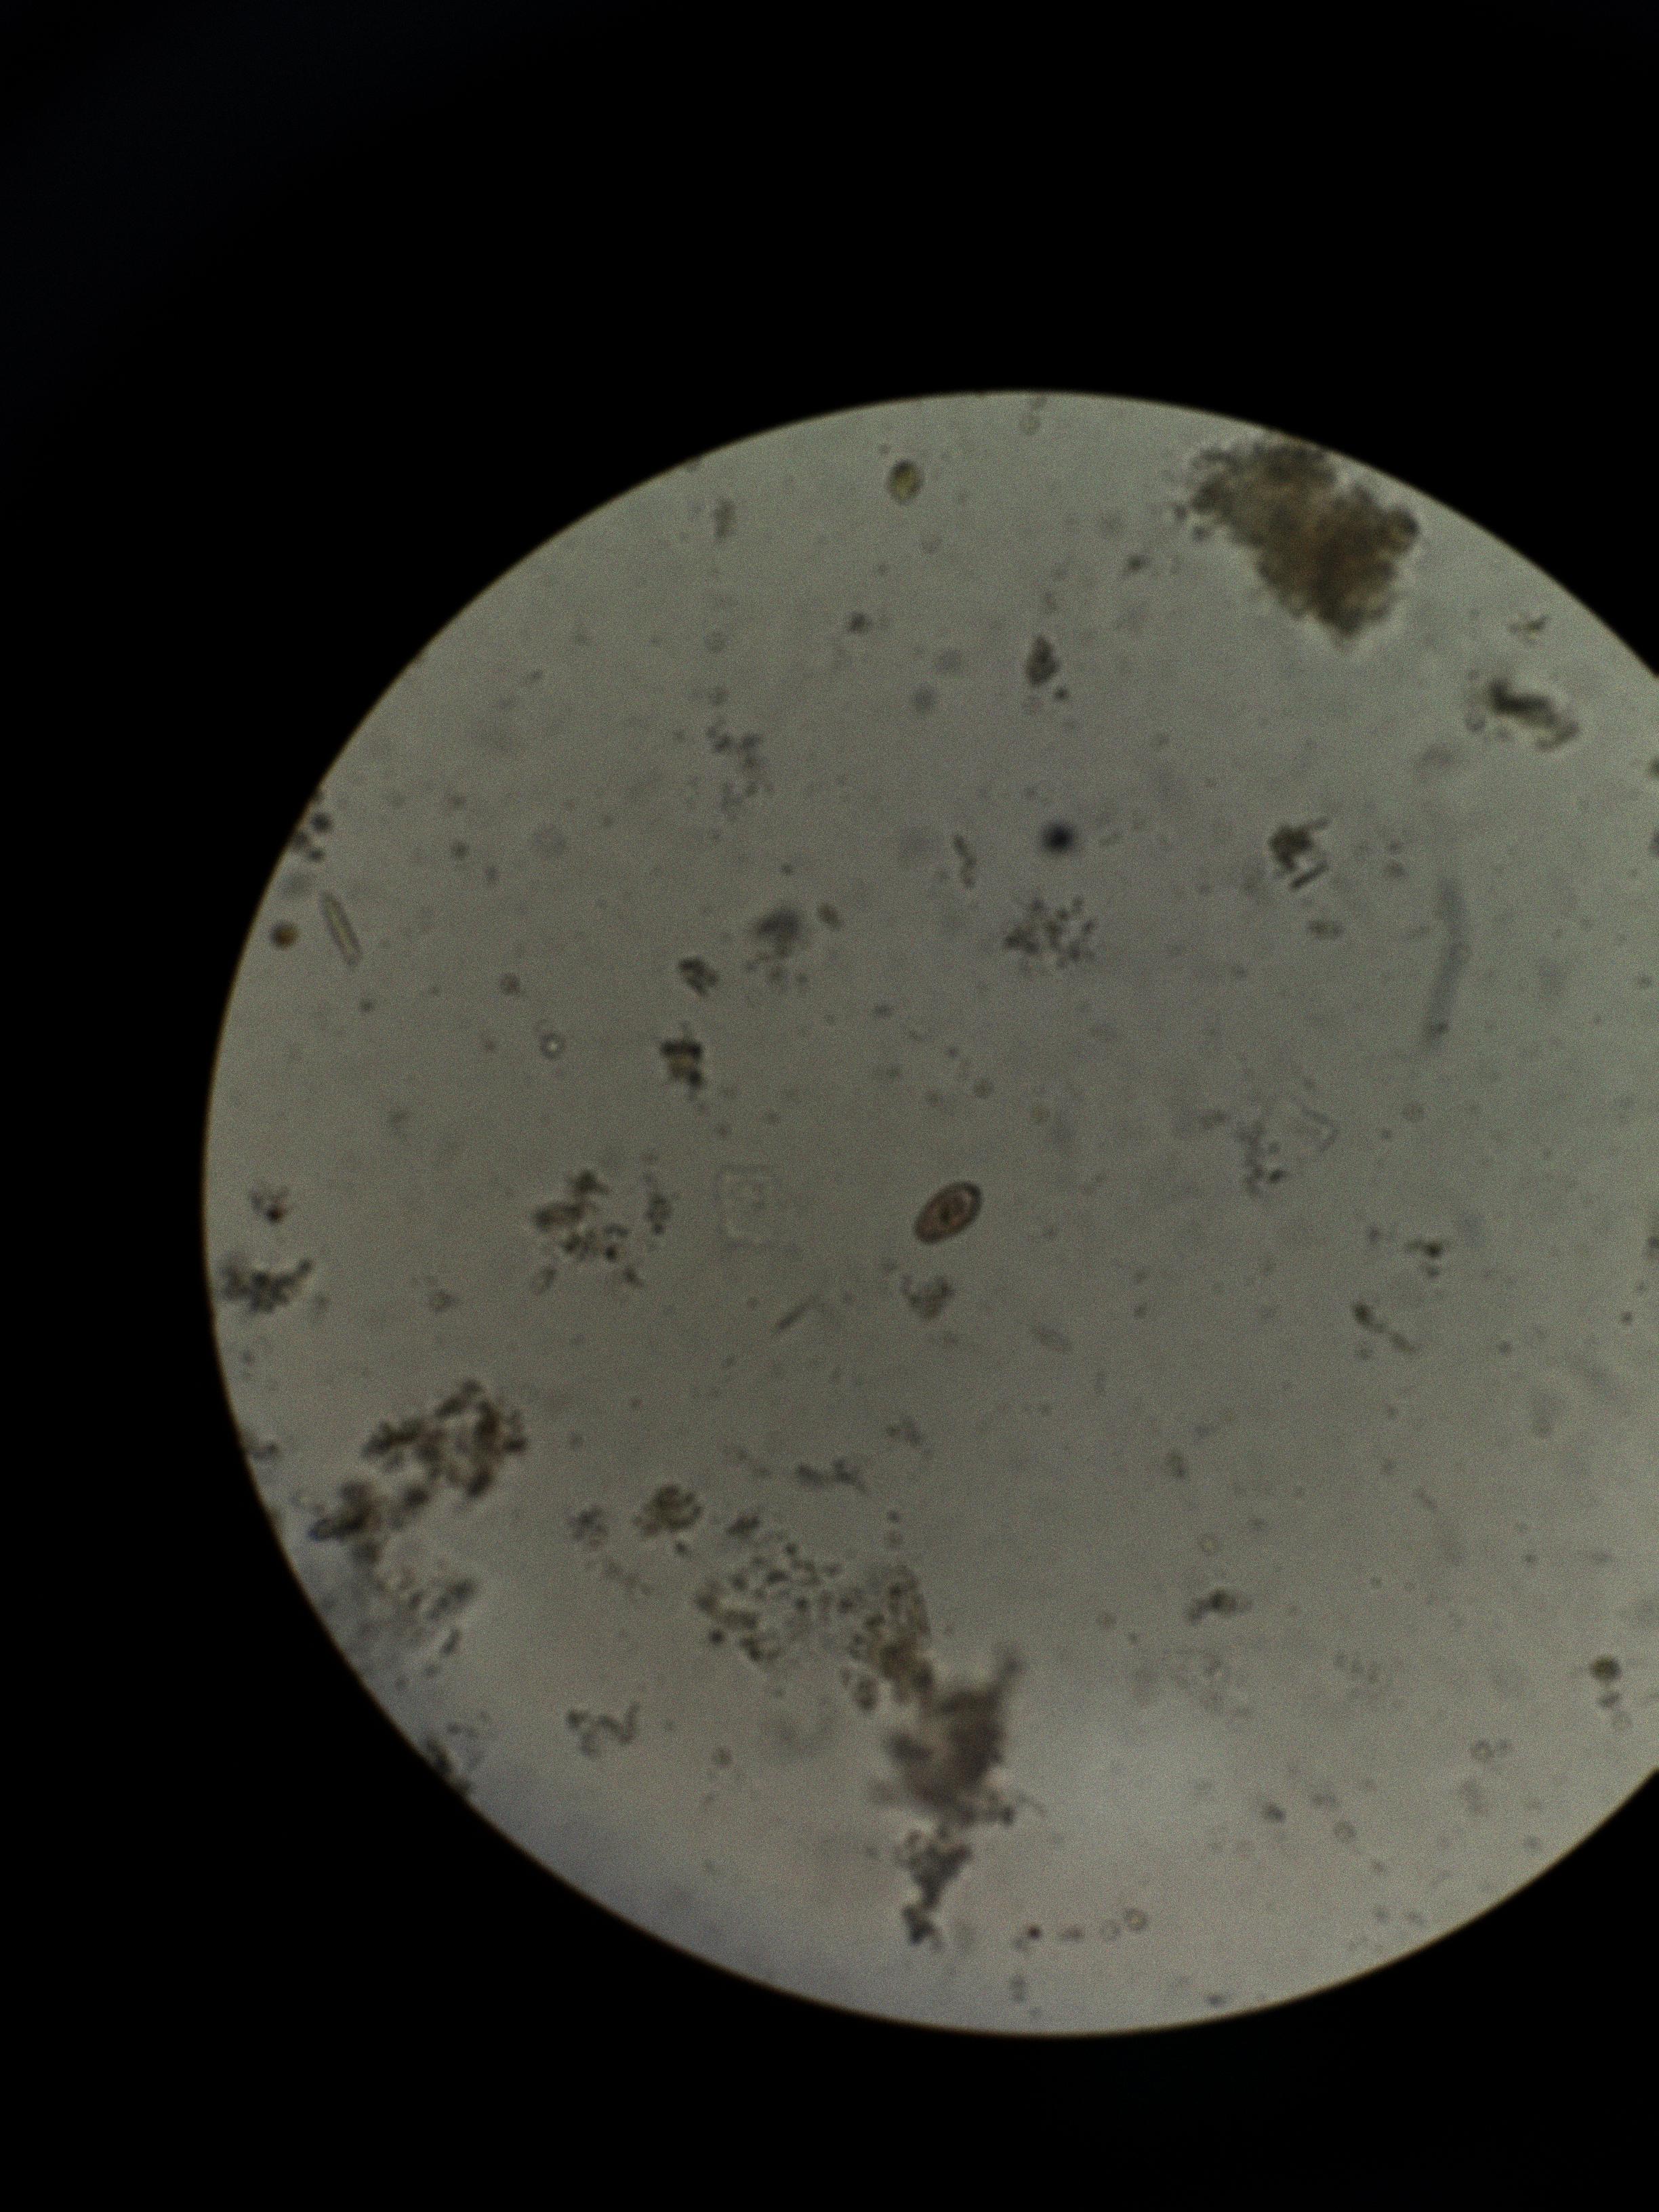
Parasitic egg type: Opisthorchis viverrine